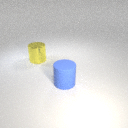
large blue rubber cylinder to the right of large yellow metal cylinder